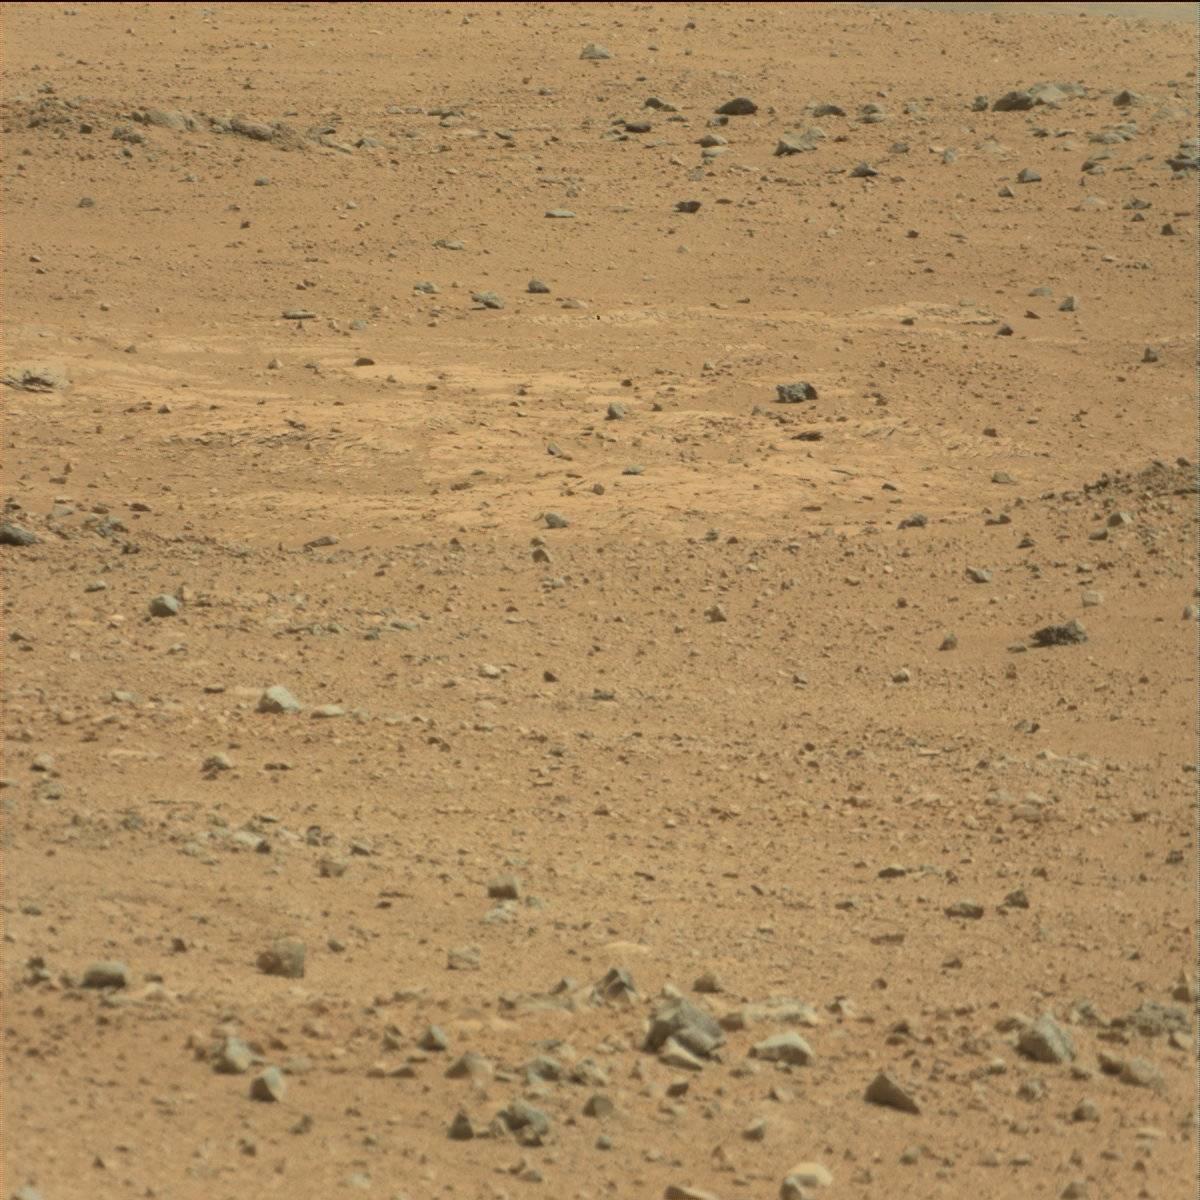
Terrain classes present: Bedrock, Rock, Sand / Soil